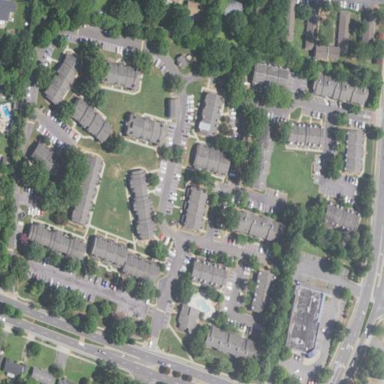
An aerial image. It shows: Residential area with apartments.